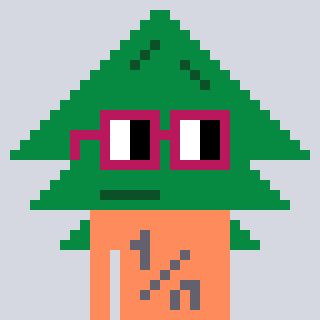
a pixel art character with square dark red glasses, a fir-shaped head and a peachy-colored body on a cool background